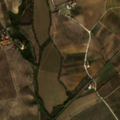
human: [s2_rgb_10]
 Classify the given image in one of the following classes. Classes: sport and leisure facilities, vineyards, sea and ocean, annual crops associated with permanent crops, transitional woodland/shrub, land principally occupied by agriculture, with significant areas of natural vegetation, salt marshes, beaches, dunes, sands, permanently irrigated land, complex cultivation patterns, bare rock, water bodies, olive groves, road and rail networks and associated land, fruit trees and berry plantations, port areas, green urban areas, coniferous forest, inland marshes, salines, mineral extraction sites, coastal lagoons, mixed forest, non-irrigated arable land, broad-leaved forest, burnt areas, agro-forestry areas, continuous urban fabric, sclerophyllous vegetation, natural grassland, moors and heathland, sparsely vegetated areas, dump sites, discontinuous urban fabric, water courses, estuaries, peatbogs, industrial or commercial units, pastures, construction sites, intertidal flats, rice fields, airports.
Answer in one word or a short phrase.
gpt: permanently irrigated land, vineyards, olive groves, complex cultivation patterns, broad-leaved forest